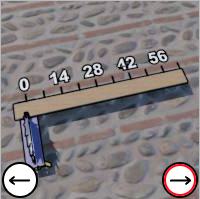
Task: length
Answer: 63
First scale value: 14.0